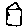
Label: house